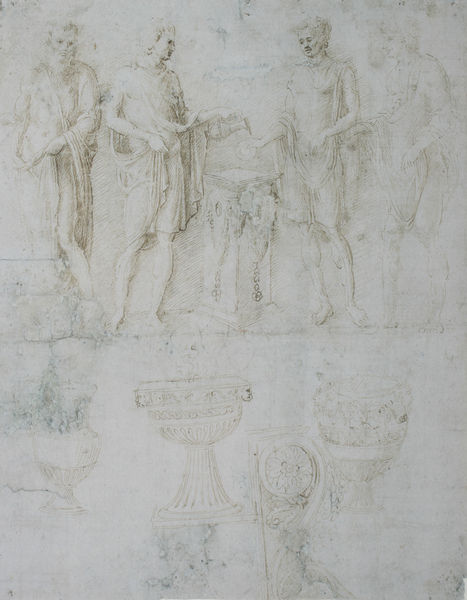
Titel: Studien für antike Figuren mit der Opferungsszene, Vasen und einer Volute
Künstler: Jacobo Bellini
Standort: München
Institution: Staatliche Graphische Sammlung
Schlagwörter: akt, dunkel, gruppe, hand, körper, mann, meer, nackt, schatten, umhang, wasser, weiß, akte, fluss, gelb, menschen, see, teich, ufer, braun, brust, elegant, frisur, frisuren, getränk, grau, haar, hell, kreide, licht, marmor, mund, männer, nase, schwarz, skizze, säule, säulen, tisch, zeichnung, blick, obst, tuch, muster, ornament, alt, bart, gesichter, jung, wand, anatomie, architektur, arm, arme, augen, blass, diener, falten, gesicht, mensch, schale, sockel, stein, hände, spiegel, bach, spiegelung, gewässer, auge, figur, gewand, haare, kelch, stoff, stoffe, tücher, gewänder, personen, vater, blatt, person, kinn, locke, locken, renaissance, zart, brunnen, amphore, kanne, krug, skulptur, trauben, vase, beine, relief, topf, bein, brüste, schrift, papier, italien, perspektive, studie, jungen, grafik, linien, pilaster, sepia, figuren, böschung, wein, falte, nasen, muskeln, verzierung, vasen, überwurf, faltenwurf, nackte, plinthe, junge, wange, ellenbogen, knie, wade, waden, fein, oberkörper, striche, oben, unten, becher, muskulös, lachen, vier, waschen, tusche, gefäß, antike, linie, kohle, jungs, kontur, reinigen, schraffur, radierung, konturen, strich, bleistift, treffen, entwurf, stift, kapitelle, rom, kapitell, studien, verziert, flecken, fries, römer, ein, sims, maserung, jüngling, diffus, quader, tümpel, ionisch, antik, manierismus, toga, fresken, plan, übergabe, volute, opfer, basis, schnecke, traube, spielbein, standbein, rebe, filigran, gefäße, tunika, sohn, mamor, kapitel, waschung, akanthus, stifte, vorzeichnung, basen, szizze, taufbecken, gewände, pokale, gießen, jünglinge, helfer, bildmitte, kapitele, verblasst, gewnad, menchen, maser, feinheit, kontrastarm, variation, pendent, blumenornamente, 1510, kmänner, tebe